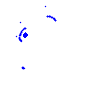
Particle: electron